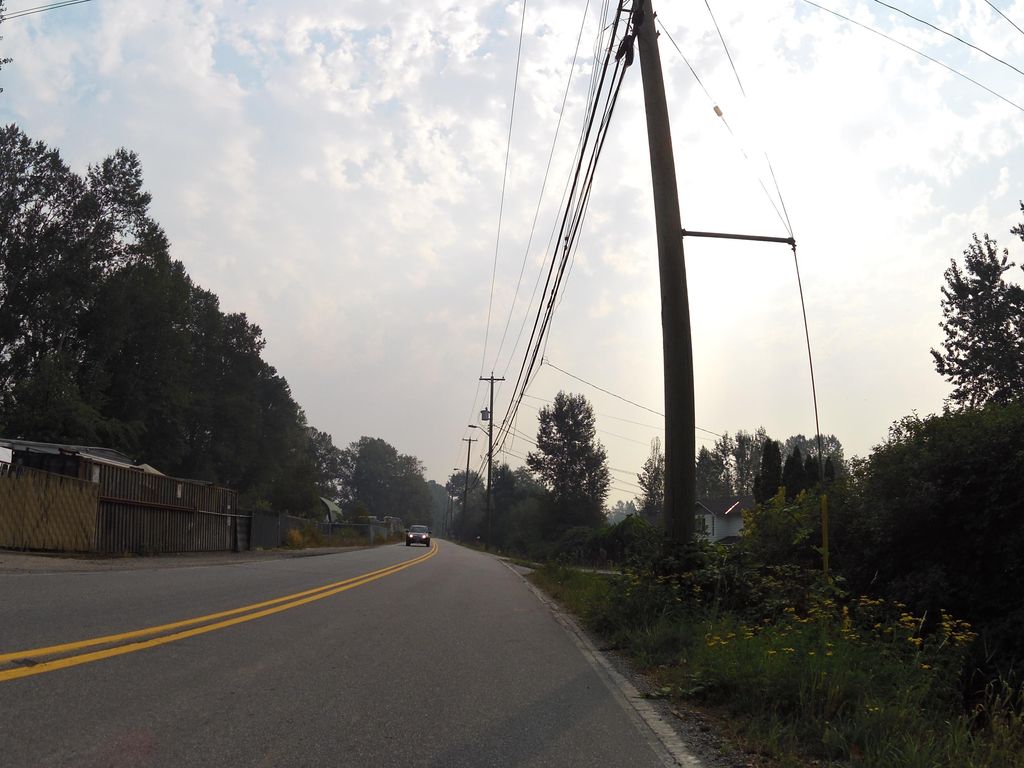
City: vancouver